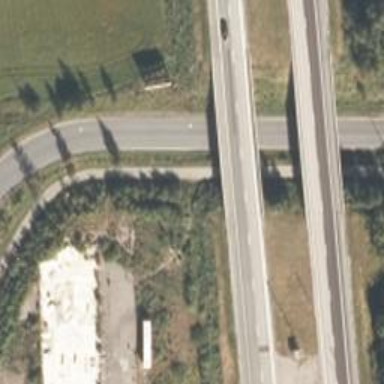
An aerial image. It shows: Motorway bridge.